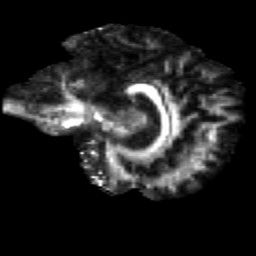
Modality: FA
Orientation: sagittal
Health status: healthy
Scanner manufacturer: siemens
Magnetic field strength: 3 T
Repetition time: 12 s
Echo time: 0.092 s